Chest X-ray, PA view. Patient: 45 years old, sex F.
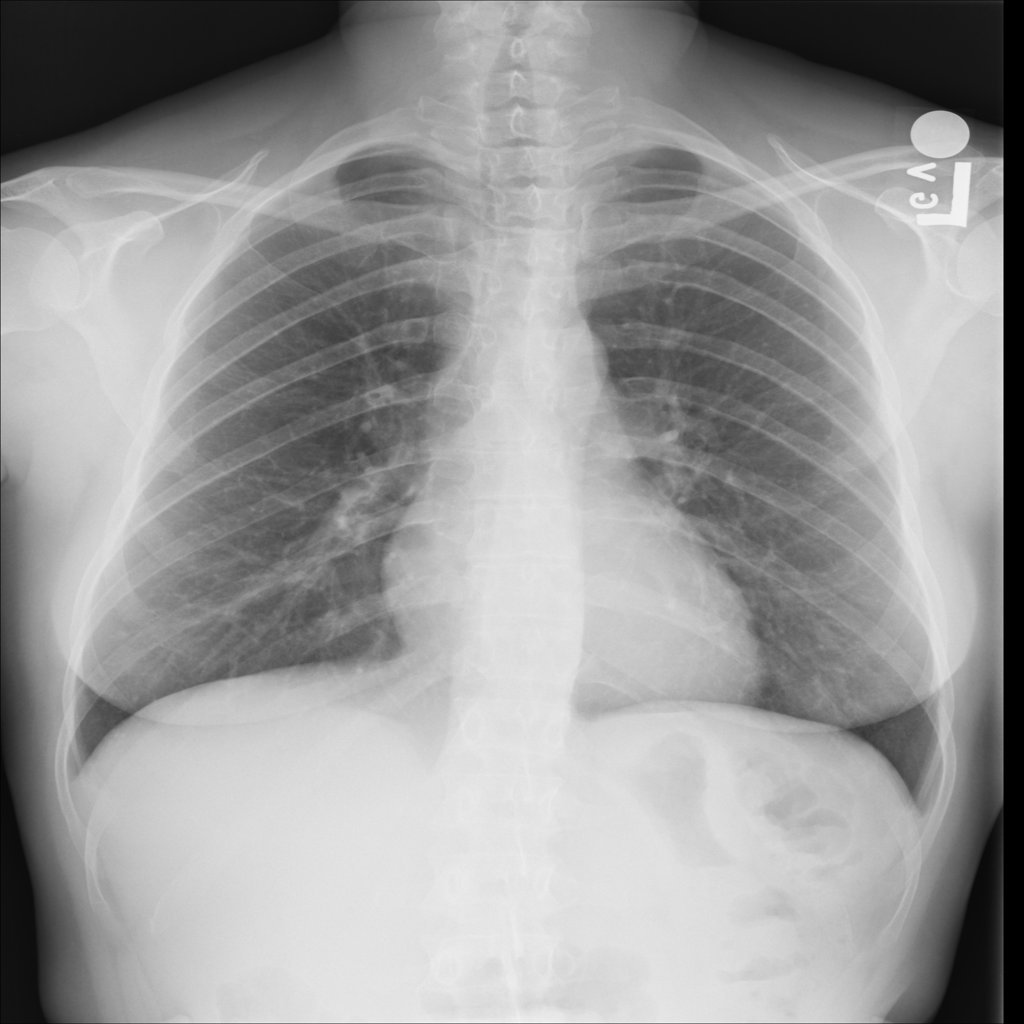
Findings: No Finding